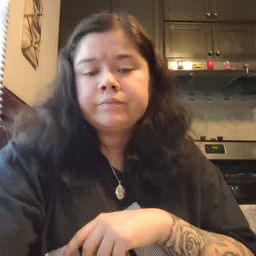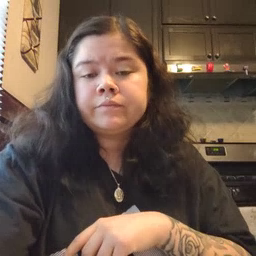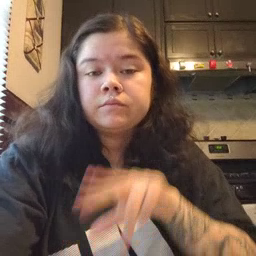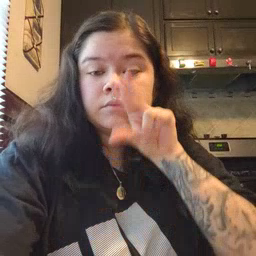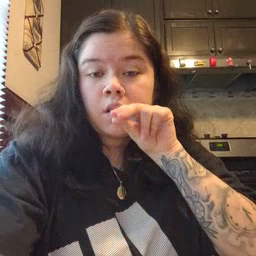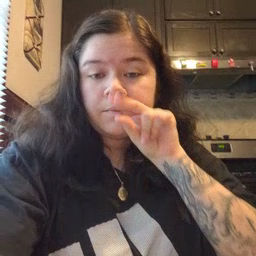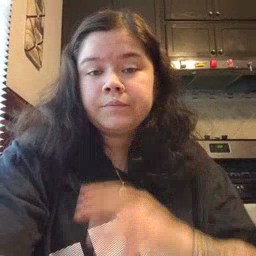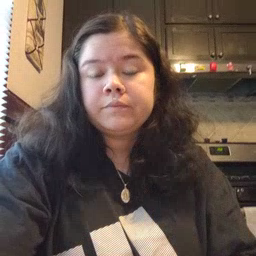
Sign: duck